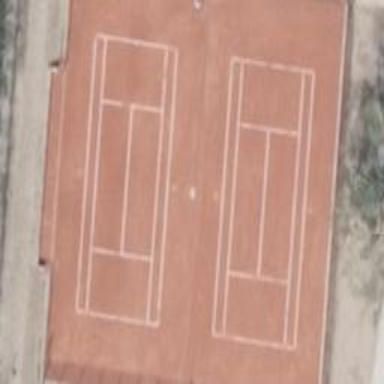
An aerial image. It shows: Tennis court in leisure pitch.